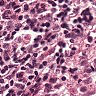
Metastatic tissue present: no